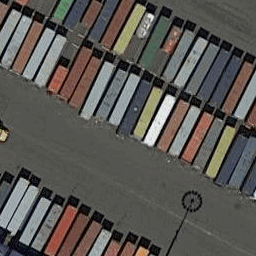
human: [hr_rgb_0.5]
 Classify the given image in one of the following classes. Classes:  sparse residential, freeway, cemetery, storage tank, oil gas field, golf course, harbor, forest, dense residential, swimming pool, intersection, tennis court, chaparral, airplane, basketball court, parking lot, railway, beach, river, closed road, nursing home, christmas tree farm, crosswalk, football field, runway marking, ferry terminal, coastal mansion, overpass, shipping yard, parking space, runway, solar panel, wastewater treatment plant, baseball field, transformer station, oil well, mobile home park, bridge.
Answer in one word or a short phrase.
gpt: shipping yard